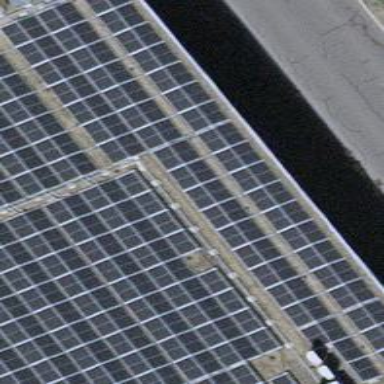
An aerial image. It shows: Solar power generator with photovoltaic panels.